Field crop: maize
Growth stage: 2
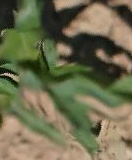
Species: maize